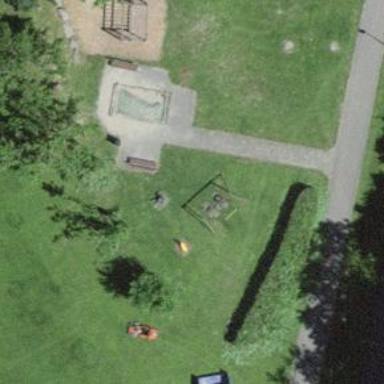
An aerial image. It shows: Playground with swings.